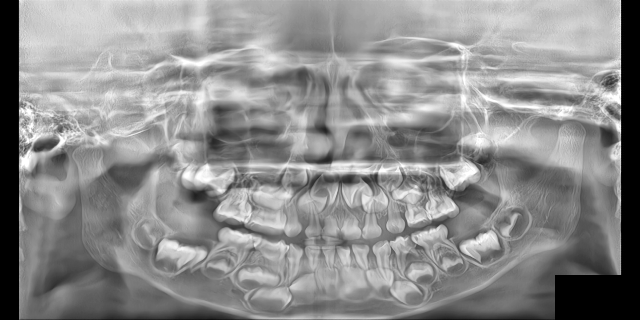
child